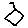
Label: square